Brain MRI, t1w sequence, axial 2D slice.
Patient: age 26, sex F, weight 78 kg, height 1.78 m
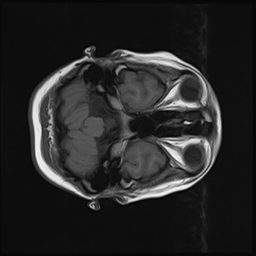